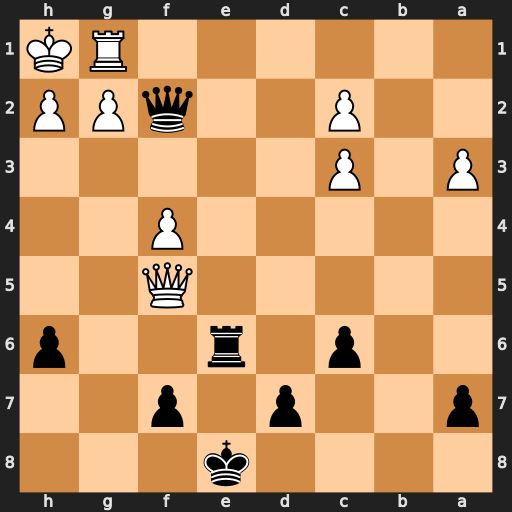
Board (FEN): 4k3/p2p1p2/2p1r2p/5Q2/5P2/P1P5/2P2qPP/6RK
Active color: b
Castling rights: -
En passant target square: -
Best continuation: Re1 Qe5+ Rxe5